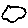
Label: cloud